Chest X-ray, PA view. Patient: 65 years old, sex M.
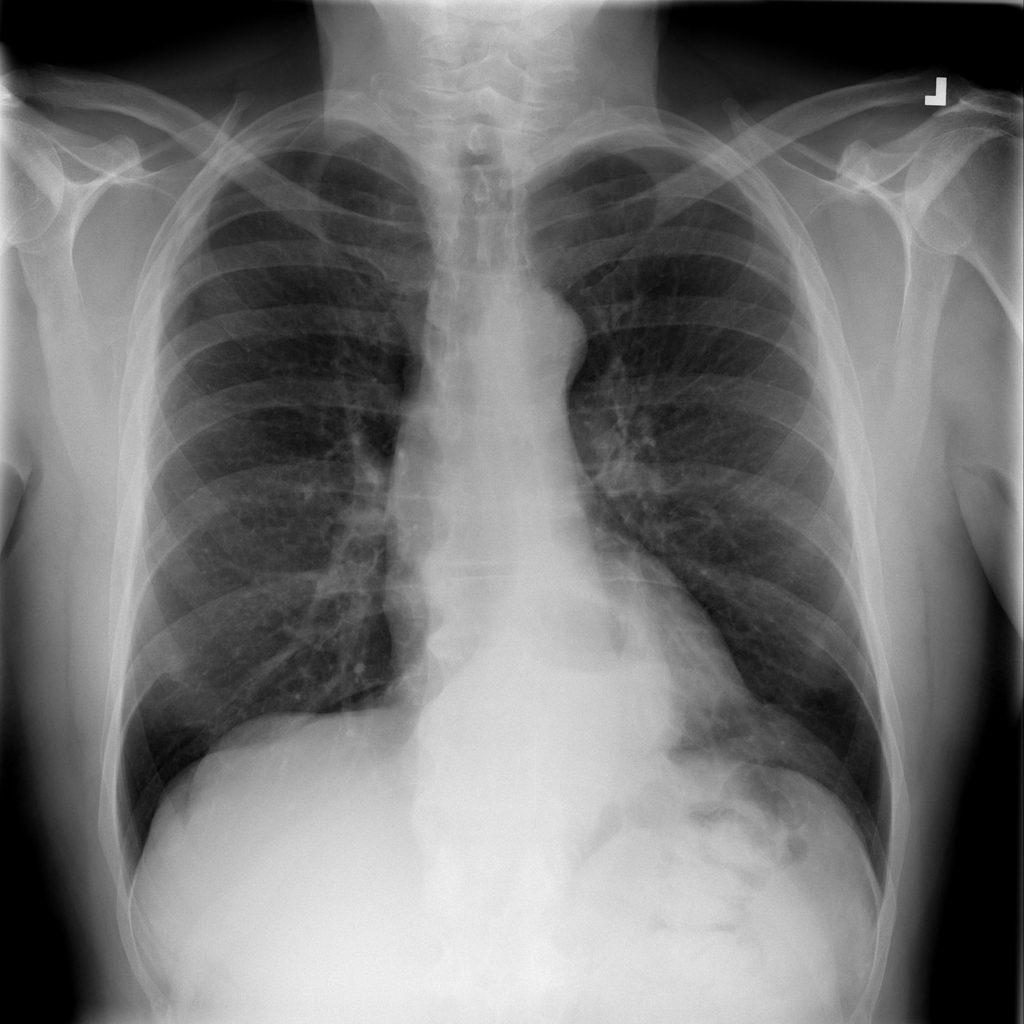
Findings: Hernia